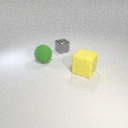
small gray metal cube behind large green rubber sphere